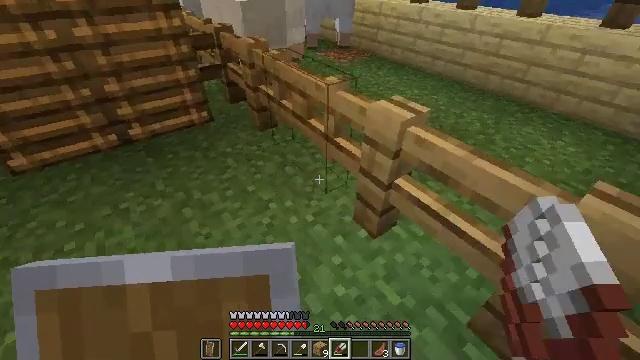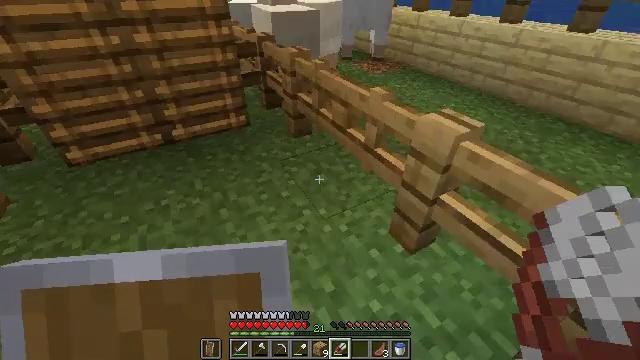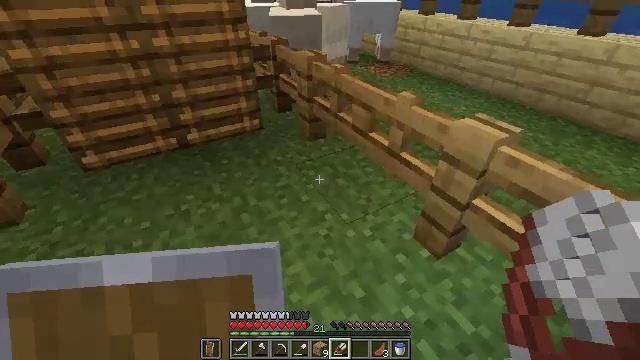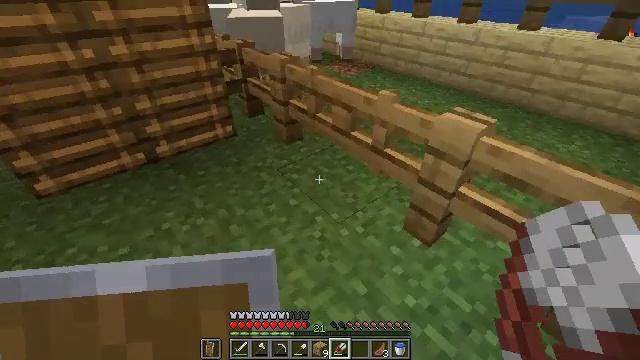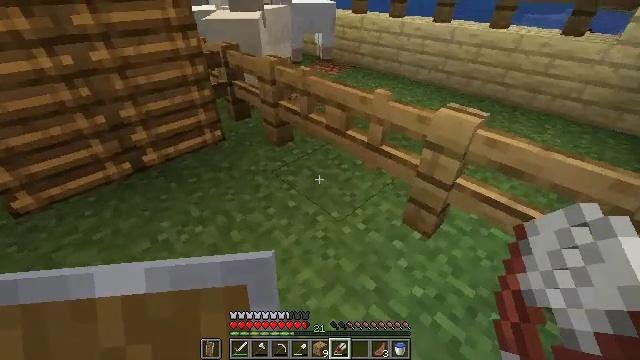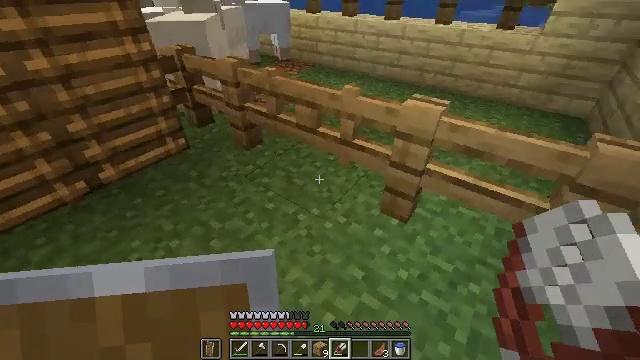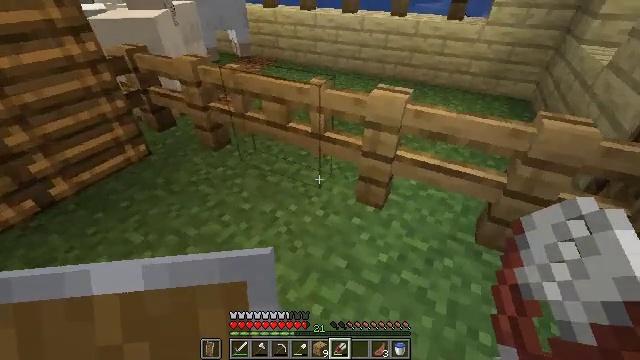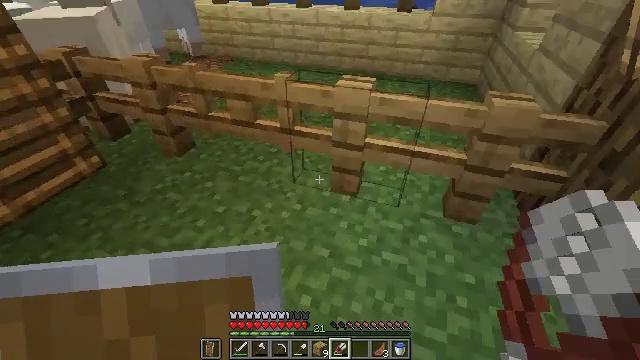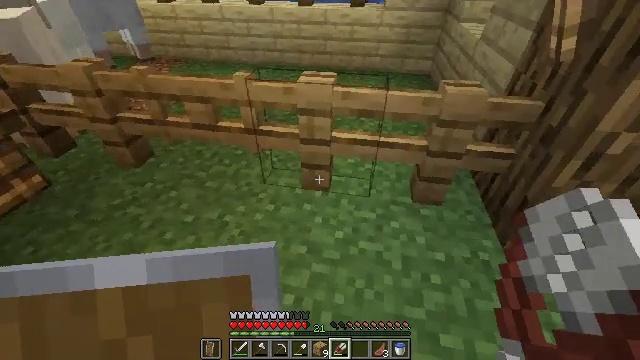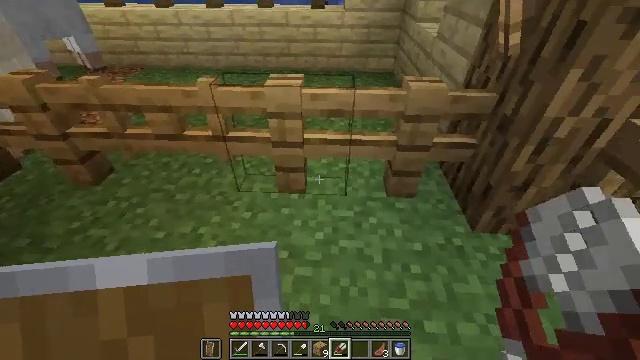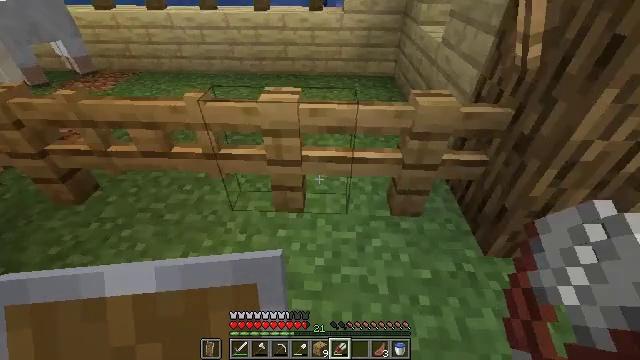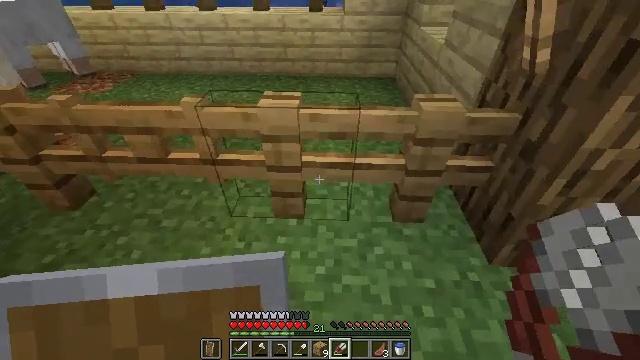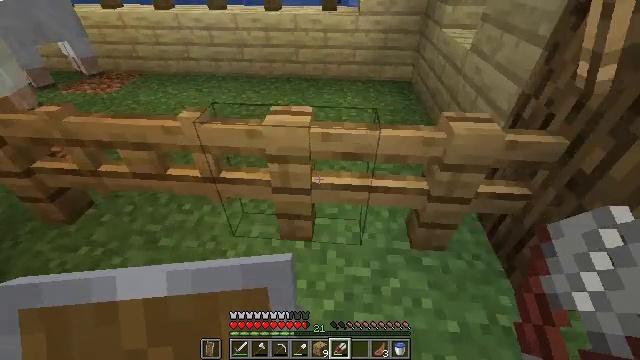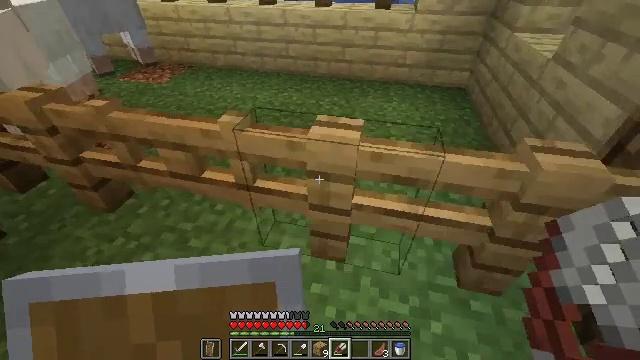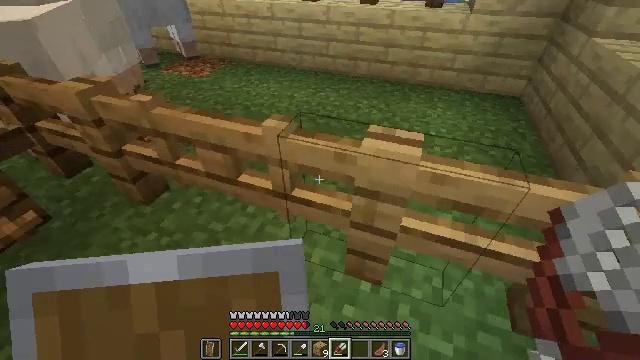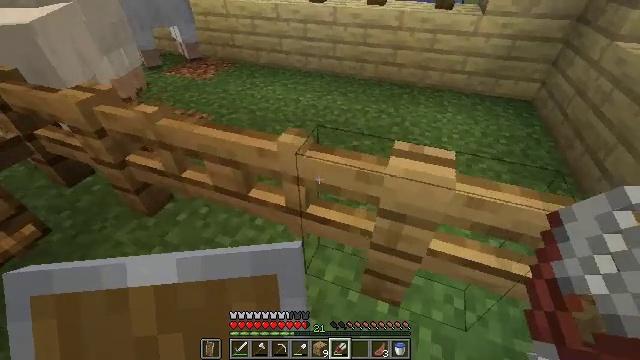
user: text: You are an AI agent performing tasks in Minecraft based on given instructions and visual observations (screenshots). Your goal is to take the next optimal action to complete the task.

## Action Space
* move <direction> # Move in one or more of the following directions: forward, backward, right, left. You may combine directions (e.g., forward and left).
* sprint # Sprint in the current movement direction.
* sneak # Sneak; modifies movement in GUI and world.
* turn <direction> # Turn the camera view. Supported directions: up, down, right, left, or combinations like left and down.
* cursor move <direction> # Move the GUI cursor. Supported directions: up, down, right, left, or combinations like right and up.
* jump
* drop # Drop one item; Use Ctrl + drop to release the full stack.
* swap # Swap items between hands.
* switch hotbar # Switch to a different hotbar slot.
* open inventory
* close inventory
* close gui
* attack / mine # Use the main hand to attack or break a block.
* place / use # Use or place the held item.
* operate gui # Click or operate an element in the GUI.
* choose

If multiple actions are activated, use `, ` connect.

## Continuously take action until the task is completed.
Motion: motion action
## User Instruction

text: Craft a white carpet.
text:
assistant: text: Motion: move left, turn left and up
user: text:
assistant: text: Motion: move left
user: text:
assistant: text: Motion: move left, turn right
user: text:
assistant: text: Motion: turn right
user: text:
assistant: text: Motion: turn right
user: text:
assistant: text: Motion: turn right
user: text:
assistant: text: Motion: turn right
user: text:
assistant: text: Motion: turn right
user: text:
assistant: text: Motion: move forward, turn right
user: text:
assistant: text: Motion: move forward
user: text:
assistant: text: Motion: move forward
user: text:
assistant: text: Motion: move forward, turn left
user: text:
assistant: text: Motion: move forward and move left, turn left
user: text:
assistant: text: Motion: move forward and move left, turn left
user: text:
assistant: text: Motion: move forward and move left
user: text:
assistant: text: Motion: move forward and move left, turn right
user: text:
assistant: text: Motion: move forward and move left, turn right and down
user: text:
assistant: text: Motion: move forward, turn right and down
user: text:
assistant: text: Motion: no_op
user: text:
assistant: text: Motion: no_op
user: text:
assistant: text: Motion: use / place
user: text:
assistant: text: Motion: turn left and down, use / place
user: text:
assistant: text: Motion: turn left
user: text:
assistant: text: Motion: turn left
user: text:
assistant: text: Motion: move forward, turn left and down
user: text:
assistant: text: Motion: move forward, turn left and down
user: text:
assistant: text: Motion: move forward, turn left and down
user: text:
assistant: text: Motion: move forward, use / place
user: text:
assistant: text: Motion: move forward, use / place
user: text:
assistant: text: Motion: turn down